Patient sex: F
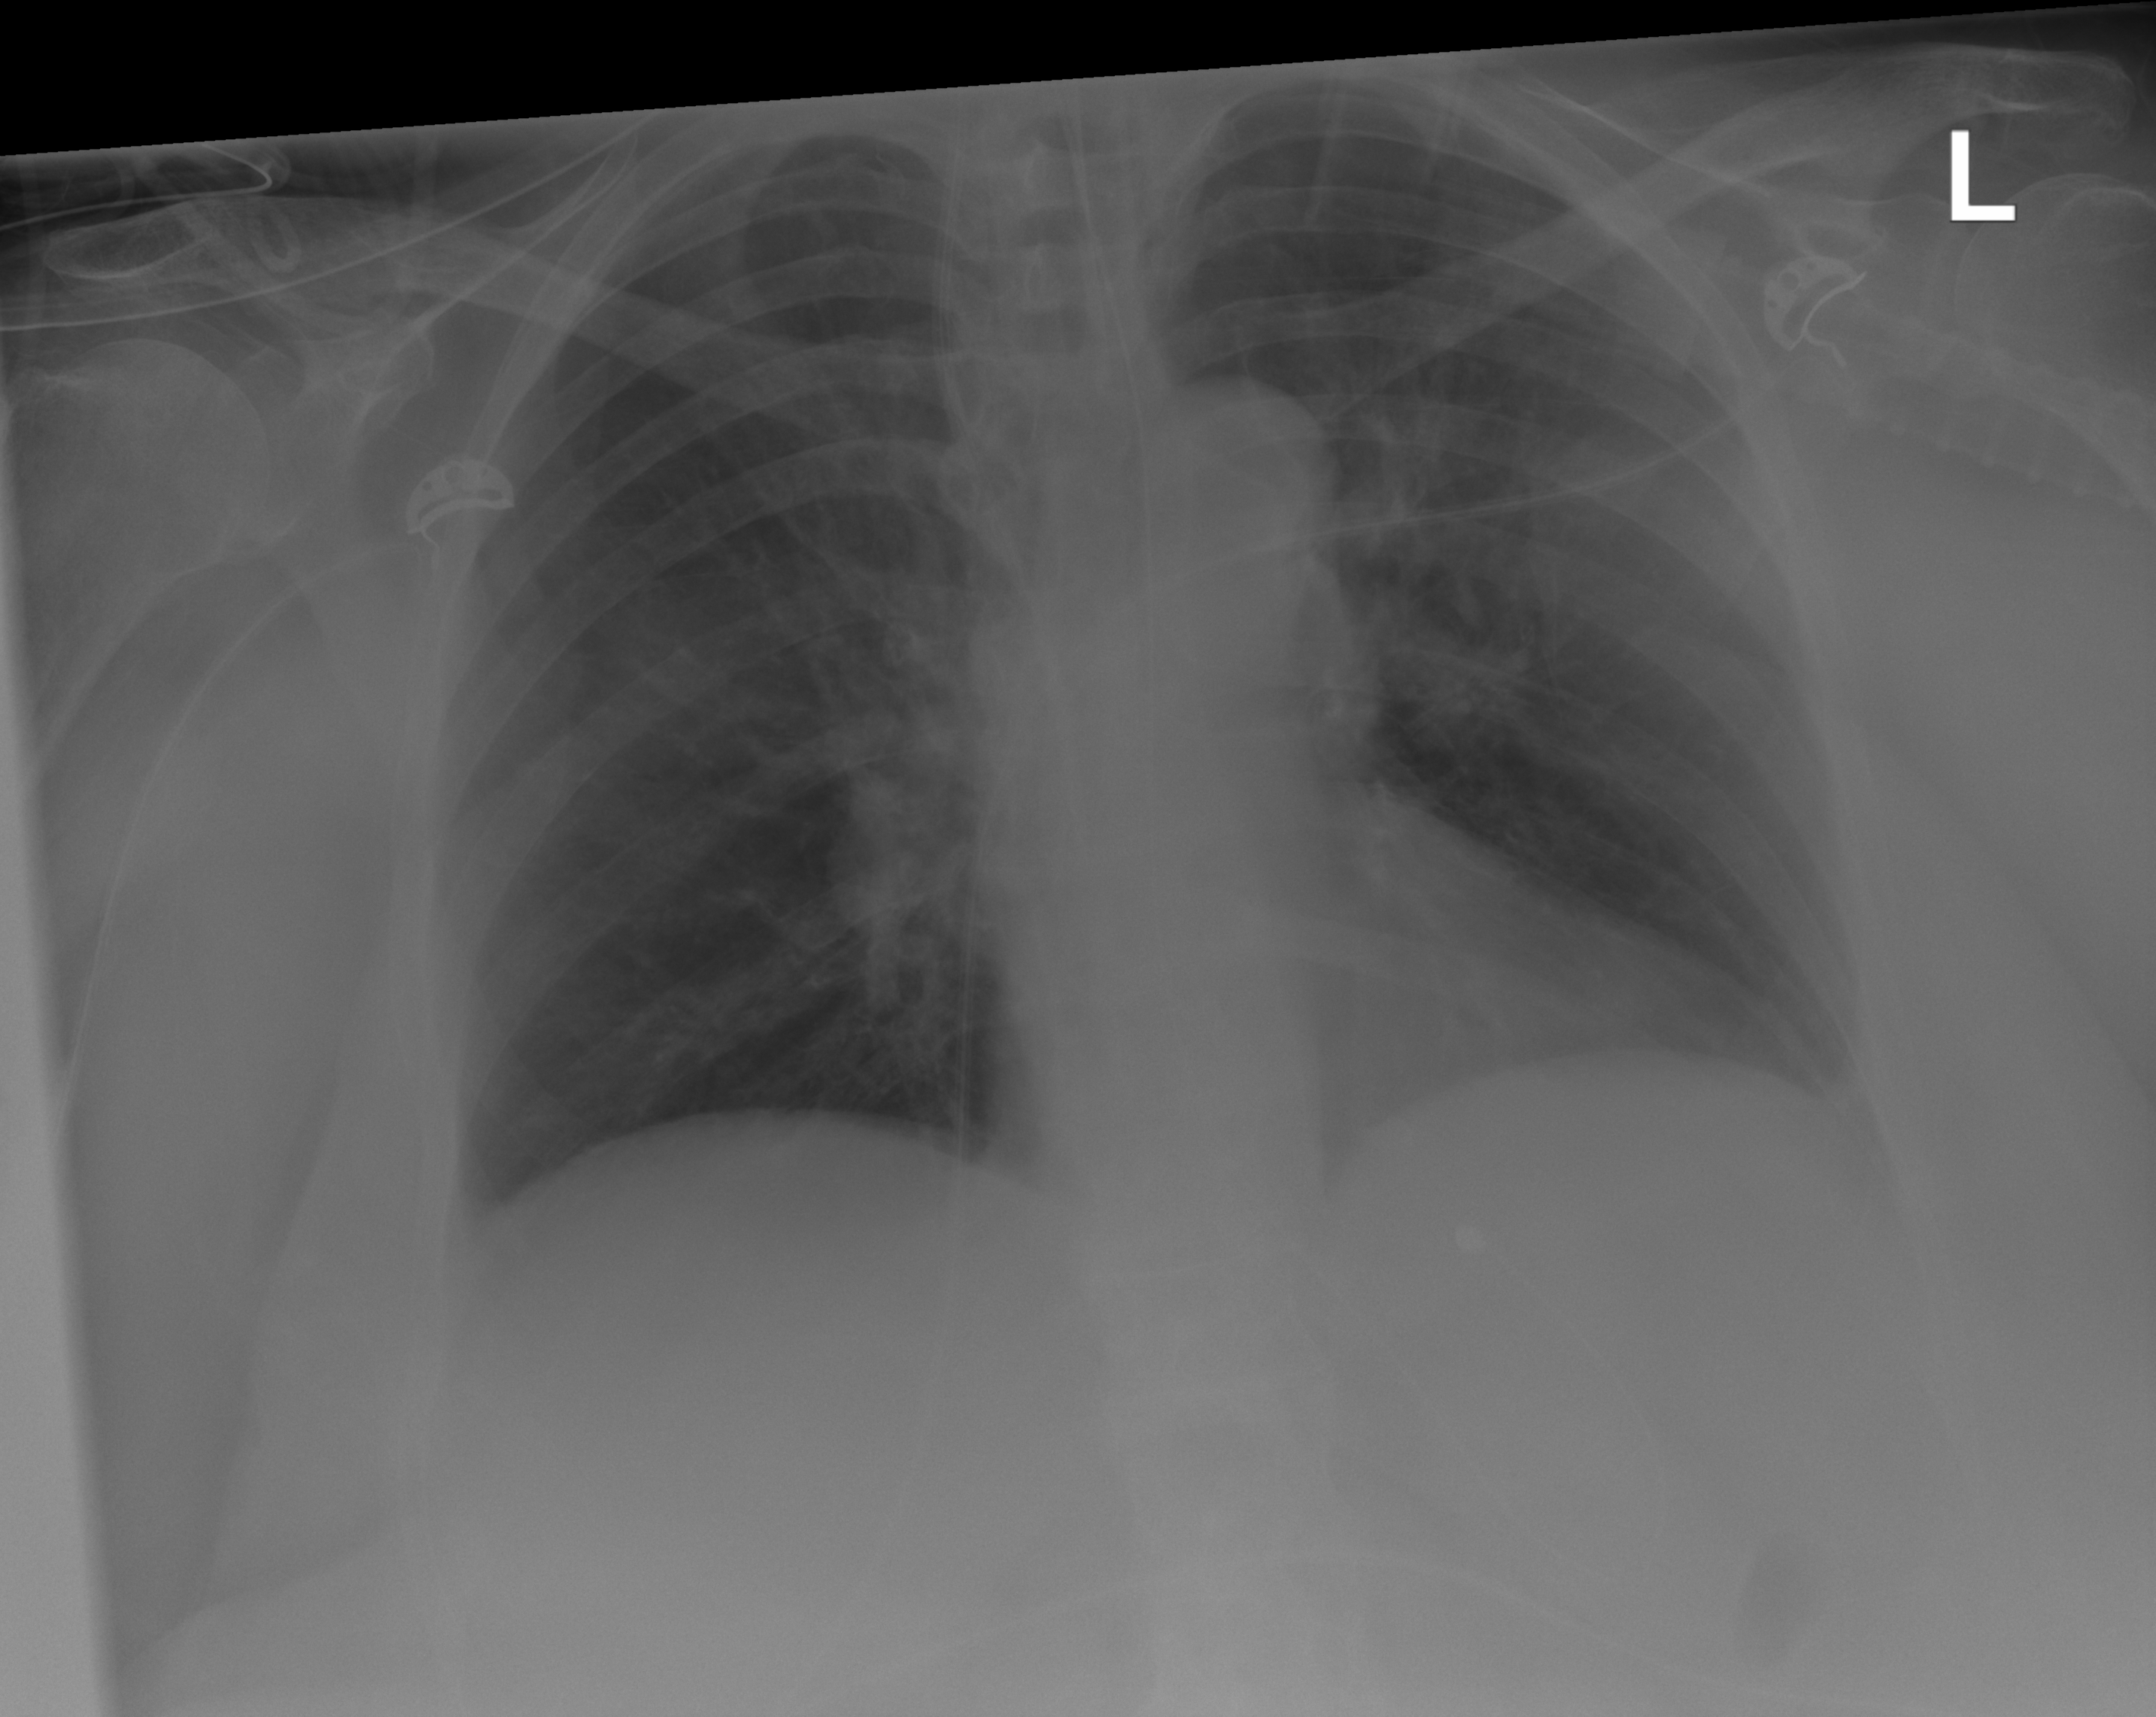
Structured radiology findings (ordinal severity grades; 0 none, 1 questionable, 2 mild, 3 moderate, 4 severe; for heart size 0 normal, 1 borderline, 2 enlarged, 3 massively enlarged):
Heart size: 0
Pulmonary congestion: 0
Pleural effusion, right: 0
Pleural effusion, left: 0
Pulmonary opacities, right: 0
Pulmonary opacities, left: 0
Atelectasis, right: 2
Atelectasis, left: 2